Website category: sports
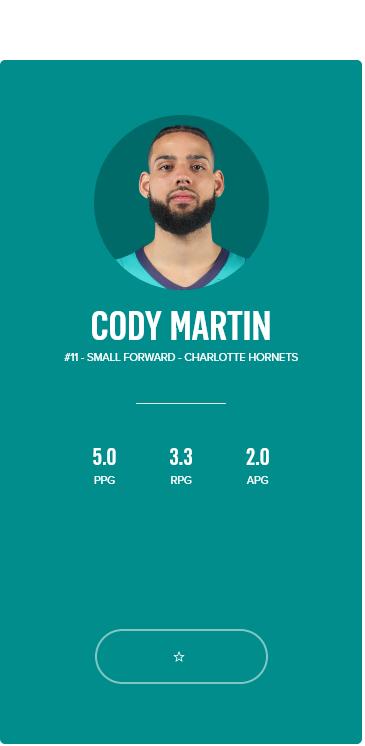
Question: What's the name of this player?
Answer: CODY MARTIN

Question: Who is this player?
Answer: CODY MARTIN

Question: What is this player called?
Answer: CODY MARTIN

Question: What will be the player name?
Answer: CODY MARTIN

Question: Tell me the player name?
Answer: CODY MARTIN

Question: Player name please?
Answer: CODY MARTIN

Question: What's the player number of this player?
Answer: #11

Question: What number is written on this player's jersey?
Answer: #11

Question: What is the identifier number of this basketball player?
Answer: #11

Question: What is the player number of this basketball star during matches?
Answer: #11

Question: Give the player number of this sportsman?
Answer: #11

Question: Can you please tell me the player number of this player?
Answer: #11

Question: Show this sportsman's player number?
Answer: #11

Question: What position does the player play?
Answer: SMALL FORWARD

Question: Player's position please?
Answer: SMALL FORWARD

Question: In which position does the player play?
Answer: SMALL FORWARD

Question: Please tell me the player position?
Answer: SMALL FORWARD

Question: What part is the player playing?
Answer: SMALL FORWARD

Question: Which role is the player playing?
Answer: SMALL FORWARD

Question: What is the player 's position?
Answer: SMALL FORWARD

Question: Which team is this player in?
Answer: CHARLOTTE HORNETS

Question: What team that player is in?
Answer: CHARLOTTE HORNETS

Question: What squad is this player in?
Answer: CHARLOTTE HORNETS

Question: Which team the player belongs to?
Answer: CHARLOTTE HORNETS

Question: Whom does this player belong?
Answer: CHARLOTTE HORNETS

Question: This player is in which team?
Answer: CHARLOTTE HORNETS

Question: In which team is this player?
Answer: CHARLOTTE HORNETS

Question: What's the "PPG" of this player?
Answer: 5.0

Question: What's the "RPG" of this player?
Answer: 3.3

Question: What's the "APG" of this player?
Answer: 2.0

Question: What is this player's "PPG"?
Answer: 5.0

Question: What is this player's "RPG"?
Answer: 3.3

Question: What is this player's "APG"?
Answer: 2.0

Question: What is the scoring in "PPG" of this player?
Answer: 5.0

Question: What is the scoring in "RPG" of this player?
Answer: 3.3

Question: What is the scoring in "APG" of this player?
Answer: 2.0

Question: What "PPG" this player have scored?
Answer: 5.0

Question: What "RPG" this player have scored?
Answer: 3.3

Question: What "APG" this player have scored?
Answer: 2.0

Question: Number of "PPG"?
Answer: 5.0

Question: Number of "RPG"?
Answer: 3.3

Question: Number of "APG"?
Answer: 2.0

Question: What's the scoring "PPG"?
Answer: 5.0

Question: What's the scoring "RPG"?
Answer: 3.3

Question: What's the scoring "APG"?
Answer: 2.0